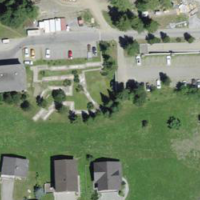
EUNIS habitat code: 26
Species observed at this site:
Oxalis acetosella